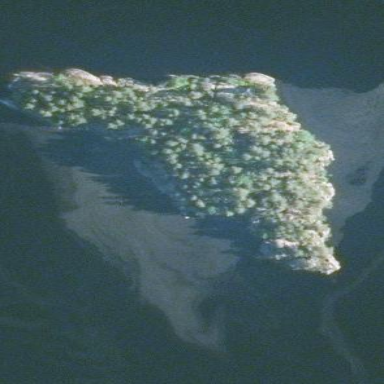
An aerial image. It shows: Islet surrounded by woodland.